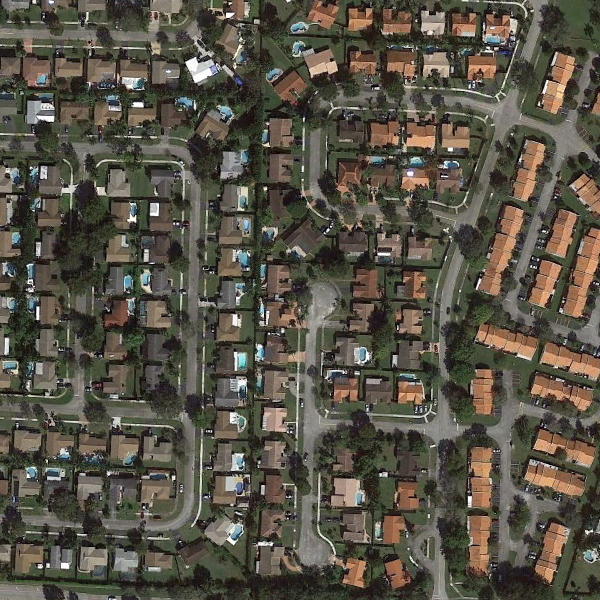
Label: DenseResidential